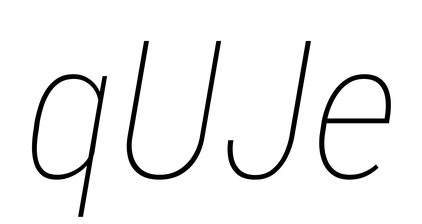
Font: Roboto-Italic_Condensed_Thin_Italic